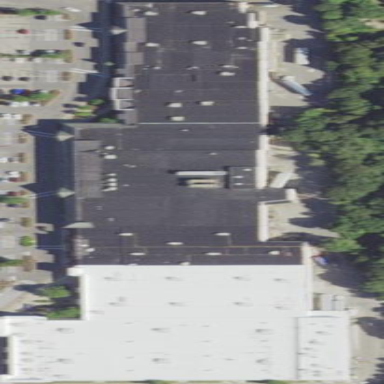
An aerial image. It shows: Retail building.